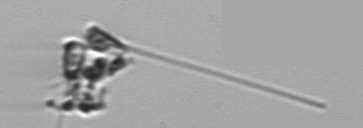
Label: Asterionellopsis_glacialis